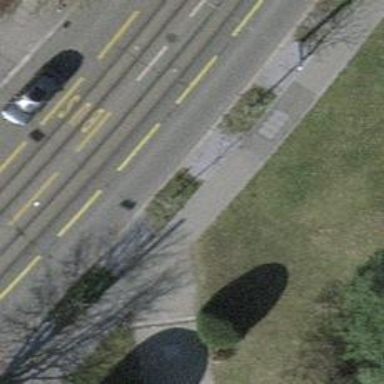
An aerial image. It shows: Avenue lined with trees.